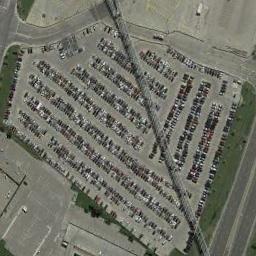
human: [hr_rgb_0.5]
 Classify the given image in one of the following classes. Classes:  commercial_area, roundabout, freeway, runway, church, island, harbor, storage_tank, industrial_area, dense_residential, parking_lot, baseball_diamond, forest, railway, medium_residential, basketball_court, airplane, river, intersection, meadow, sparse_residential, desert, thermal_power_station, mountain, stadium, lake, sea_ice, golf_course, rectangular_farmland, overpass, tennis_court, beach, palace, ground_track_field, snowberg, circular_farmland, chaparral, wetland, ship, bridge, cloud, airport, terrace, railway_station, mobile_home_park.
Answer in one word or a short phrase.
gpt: parking_lot